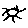
Label: sun